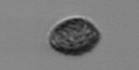
Label: Pseudochattonella_farcimen